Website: lowes
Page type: billing-address
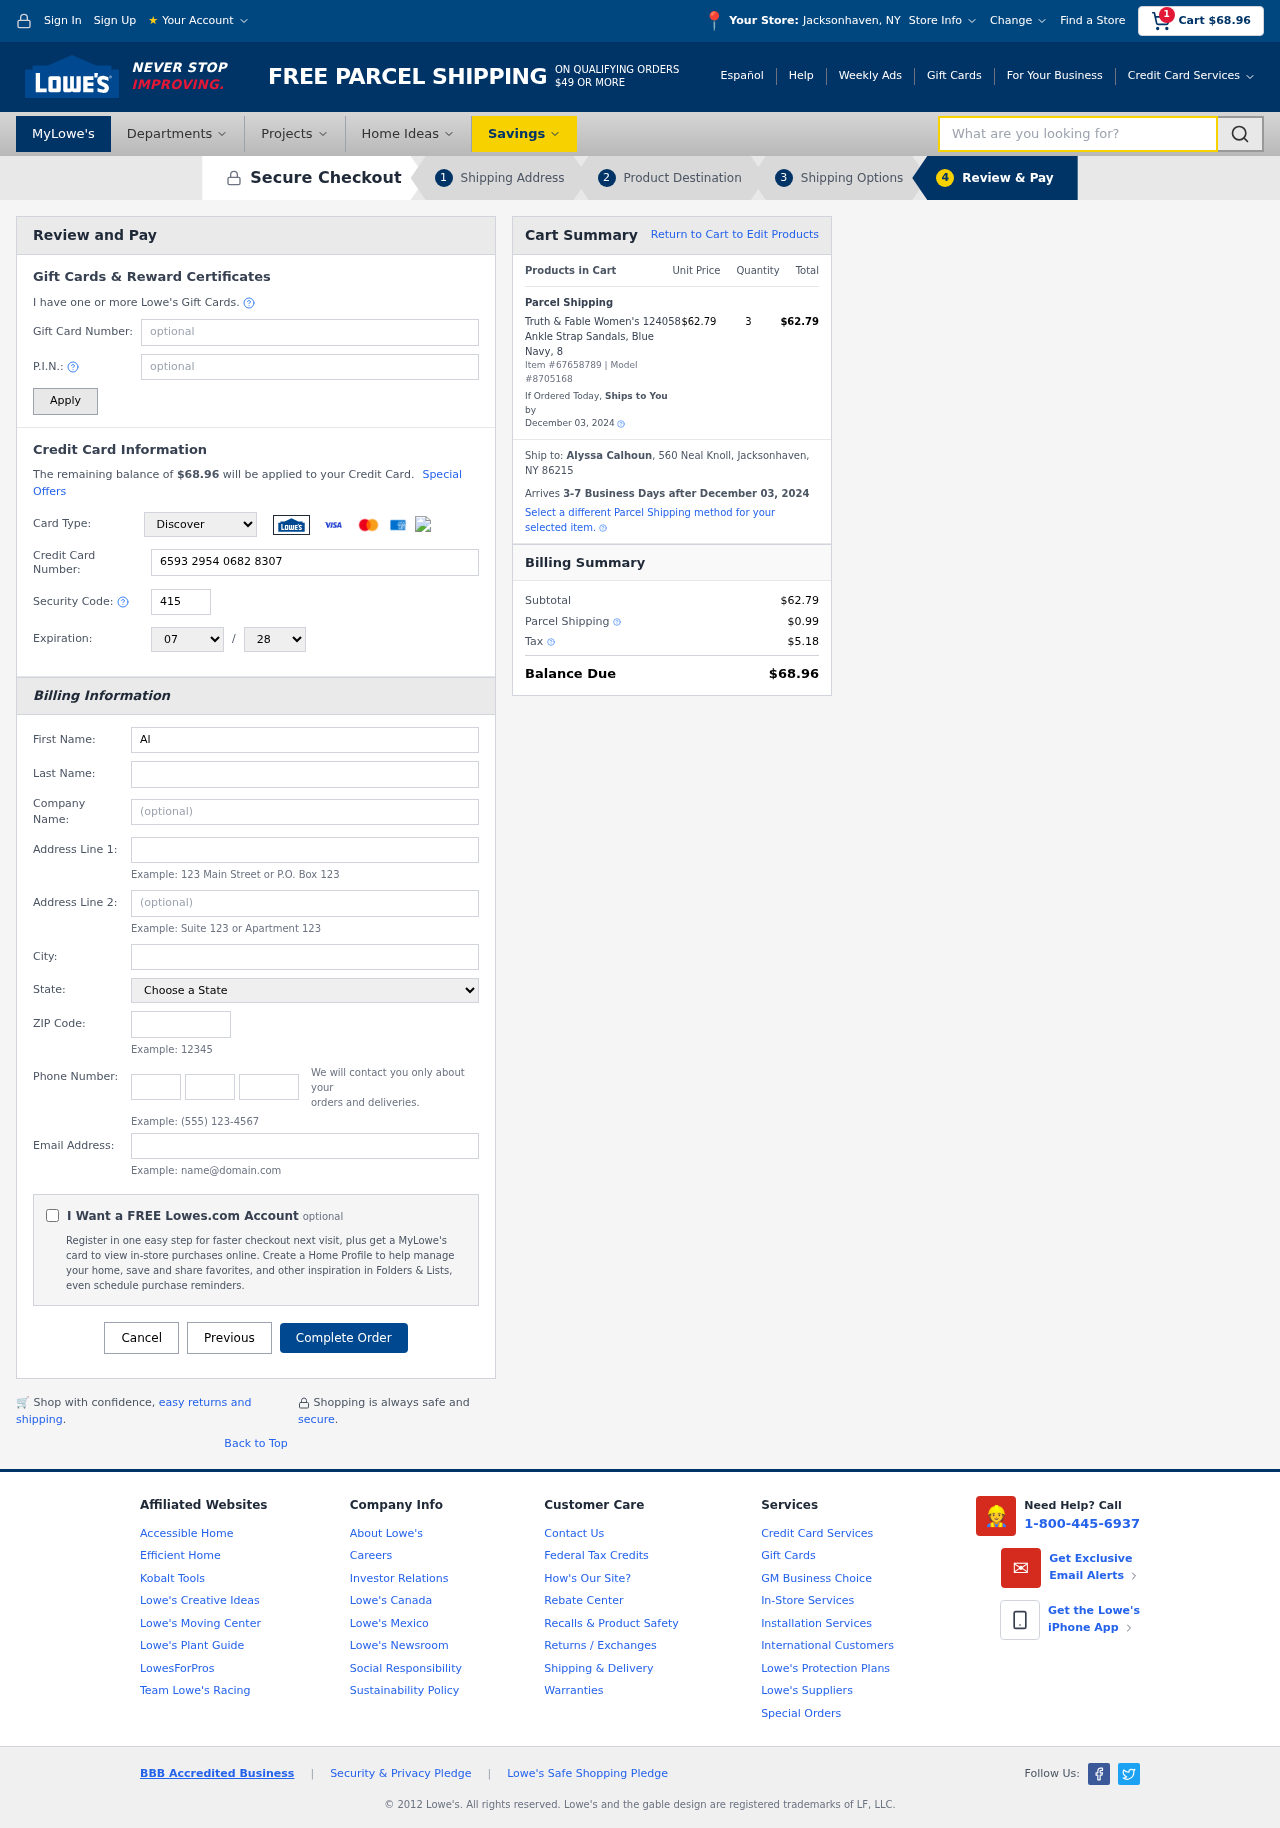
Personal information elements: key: PII_CARD_CVV
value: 415
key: PII_CARD_EXPIRY_MONTH
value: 07
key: PII_CARD_EXPIRY_YEAR
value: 28
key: PII_CARD_NUMBER
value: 6593 2954 0682 8307
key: PII_CARD_TYPE
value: Discover
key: PII_CITY
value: Jacksonhaven
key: PII_CITY_STATE
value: Jacksonhaven, NY
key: PII_COMPANY
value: Moore Group
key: PII_EMAIL
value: alyssa.calhoun@hotmail.com
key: PII_FIRSTNAME
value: Alyssa
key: PII_FULLNAME
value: Alyssa Calhoun
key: PII_LASTNAME
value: Calhoun
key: PII_PHONE_AREA
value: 201
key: PII_PHONE_PREFIX
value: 307
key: PII_PHONE_SUFFIX
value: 0405
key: PII_POSTCODE
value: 86215
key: PII_STATE
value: New York
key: PII_STREET
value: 560 Neal Knoll
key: PII_CITY_STATE_ZIP
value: Jacksonhaven, NY 86215
Product elements: key: PRODUCT1_NAME
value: Truth & Fable Women's 124058 Ankle Strap Sandals, Blue Navy, 8
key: PRODUCT1_PRICE
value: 62.79
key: PRODUCT1_QUANTITY
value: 3
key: PRODUCT_ITEM_NUMBER
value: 67658789
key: PRODUCT_MODEL_NUMBER
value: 8705168
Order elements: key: ORDER_SUBTOTAL
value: $68.96
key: ORDER_TOTAL
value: $68.96
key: ORDER_SHIPPING_DATE
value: December 03, 2024
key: ORDER_SUBTOTAL
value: $62.79
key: ORDER_DELIVERY_DATE
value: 3-7 Business Days after December 03, 2024
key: ORDER_SHIPPING_DATE2
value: December 03, 2024
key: ORDER_SUBTOTAL2
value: $62.79
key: ORDER_SHIPPING_COST
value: $0.99
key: ORDER_TAX
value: $5.18
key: ORDER_TOTAL2
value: $68.96
Search elements: key: HEADER_SEARCH
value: What are you looking for?